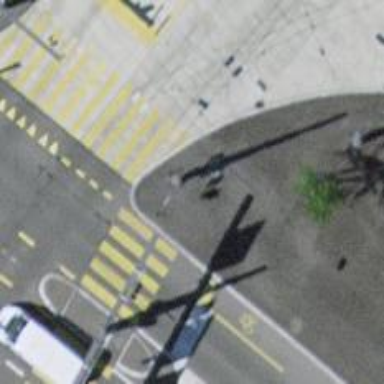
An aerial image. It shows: Kerb serving as barrier.